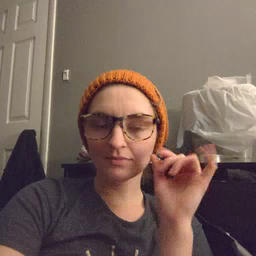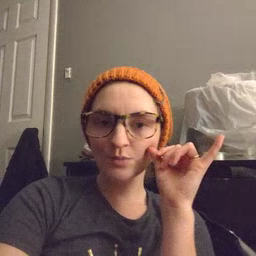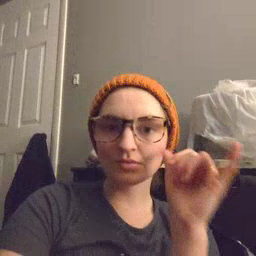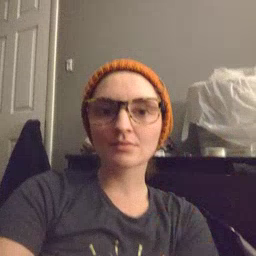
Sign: cow